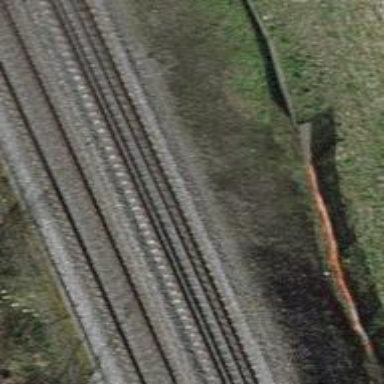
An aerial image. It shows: Railway with electrified contact lines.